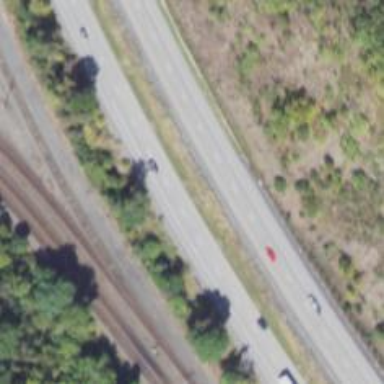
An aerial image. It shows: Asphalt motorway.